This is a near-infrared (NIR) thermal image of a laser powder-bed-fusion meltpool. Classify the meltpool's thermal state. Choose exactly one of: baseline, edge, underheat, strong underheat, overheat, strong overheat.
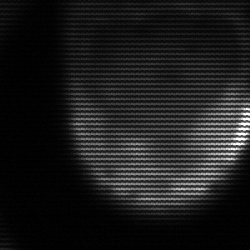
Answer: edge